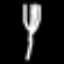
Label: fork